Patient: sex F, age 63
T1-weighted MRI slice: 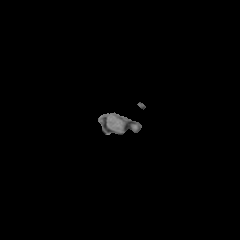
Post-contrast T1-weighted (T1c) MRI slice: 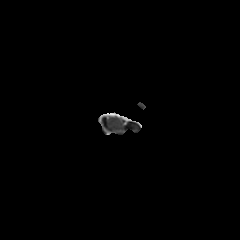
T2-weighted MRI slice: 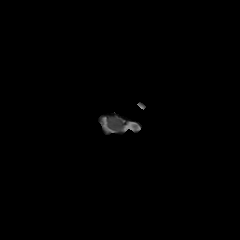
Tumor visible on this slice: yes
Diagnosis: Glioblastoma, IDH-wildtype
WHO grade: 4